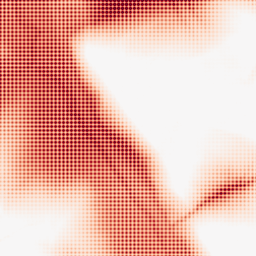
Category: morphological
Decomposition family: tophat
Decomposition parameters: size: 100
mode: black
Upsampling method: sinc_blackman
Upsampling parameters: scale: 4
kernel_size: 4
Upsampling scale: 4